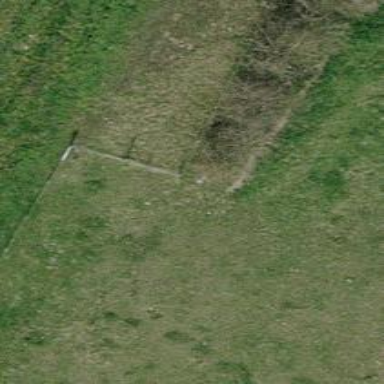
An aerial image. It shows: Hedge barrier.